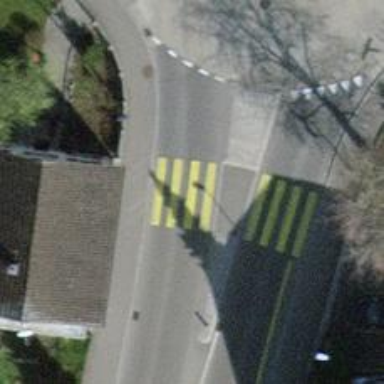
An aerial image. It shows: Zebra crossing with road island.